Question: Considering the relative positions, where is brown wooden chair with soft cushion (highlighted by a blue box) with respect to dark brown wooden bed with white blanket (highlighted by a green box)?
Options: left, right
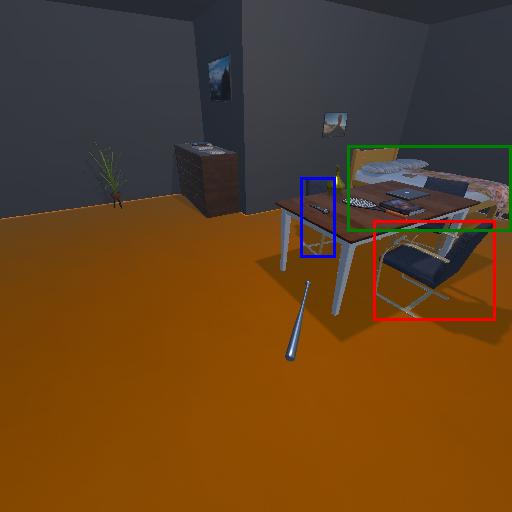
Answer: left